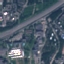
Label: Highway